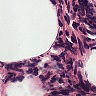
Metastatic tissue present: no